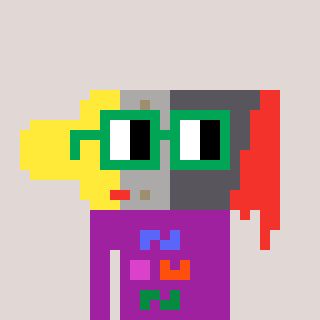
a pixel art character with square green glasses, a paintbrush-shaped head and a magenta-colored body on a warm background